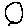
Label: circle